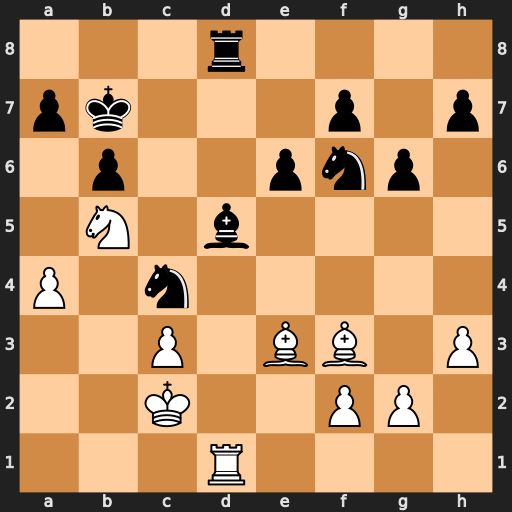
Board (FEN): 3r4/pk3p1p/1p2pnp1/1N1b4/P1n5/2P1BB1P/2K2PP1/3R4
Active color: w
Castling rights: -
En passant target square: -
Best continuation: Bg5 a6 Bxf6 Bxf3 Rxd8